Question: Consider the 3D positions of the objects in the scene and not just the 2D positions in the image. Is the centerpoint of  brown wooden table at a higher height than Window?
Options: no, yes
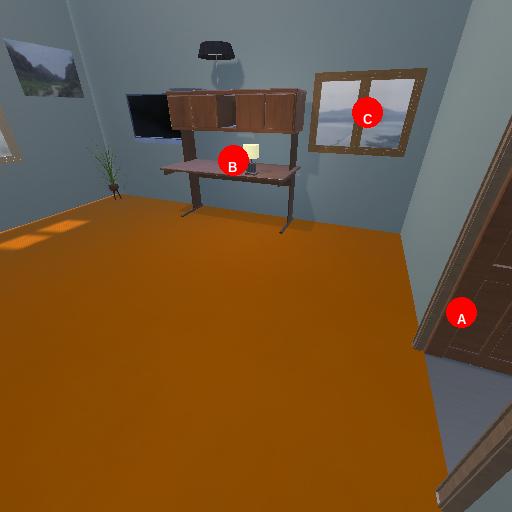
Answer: no